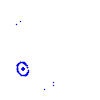
Particle: proton